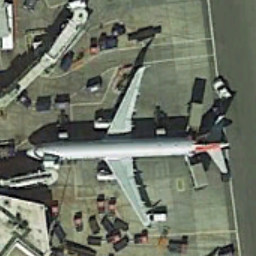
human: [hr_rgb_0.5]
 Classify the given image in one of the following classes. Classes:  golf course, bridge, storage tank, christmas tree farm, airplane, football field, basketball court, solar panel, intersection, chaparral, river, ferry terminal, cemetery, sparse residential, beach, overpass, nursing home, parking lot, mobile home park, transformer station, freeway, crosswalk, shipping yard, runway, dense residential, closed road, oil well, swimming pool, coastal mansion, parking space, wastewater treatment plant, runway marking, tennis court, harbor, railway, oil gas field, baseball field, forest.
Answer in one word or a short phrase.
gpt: airplane